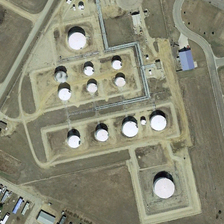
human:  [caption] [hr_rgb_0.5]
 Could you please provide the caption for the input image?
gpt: some white storage tanks are in a piece of bareland .

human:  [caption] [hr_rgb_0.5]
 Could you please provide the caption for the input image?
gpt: some white storage tanks are in a piece of bareland .

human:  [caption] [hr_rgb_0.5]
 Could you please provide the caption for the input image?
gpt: some white storage tanks are in a piece of bareland .

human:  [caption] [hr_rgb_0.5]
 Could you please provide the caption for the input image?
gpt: some white storage tanks are in a piece of bareland .

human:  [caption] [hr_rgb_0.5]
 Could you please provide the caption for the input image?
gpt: some white storage tanks are in a piece of bareland .